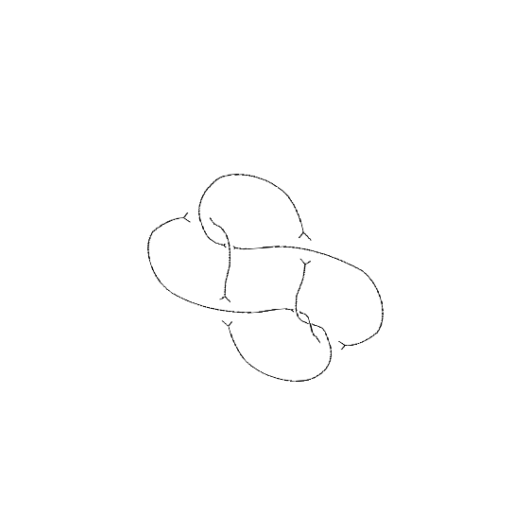
Crossing number: 7